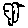
Label: bird